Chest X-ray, PA view. Patient: 67 years old, sex M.
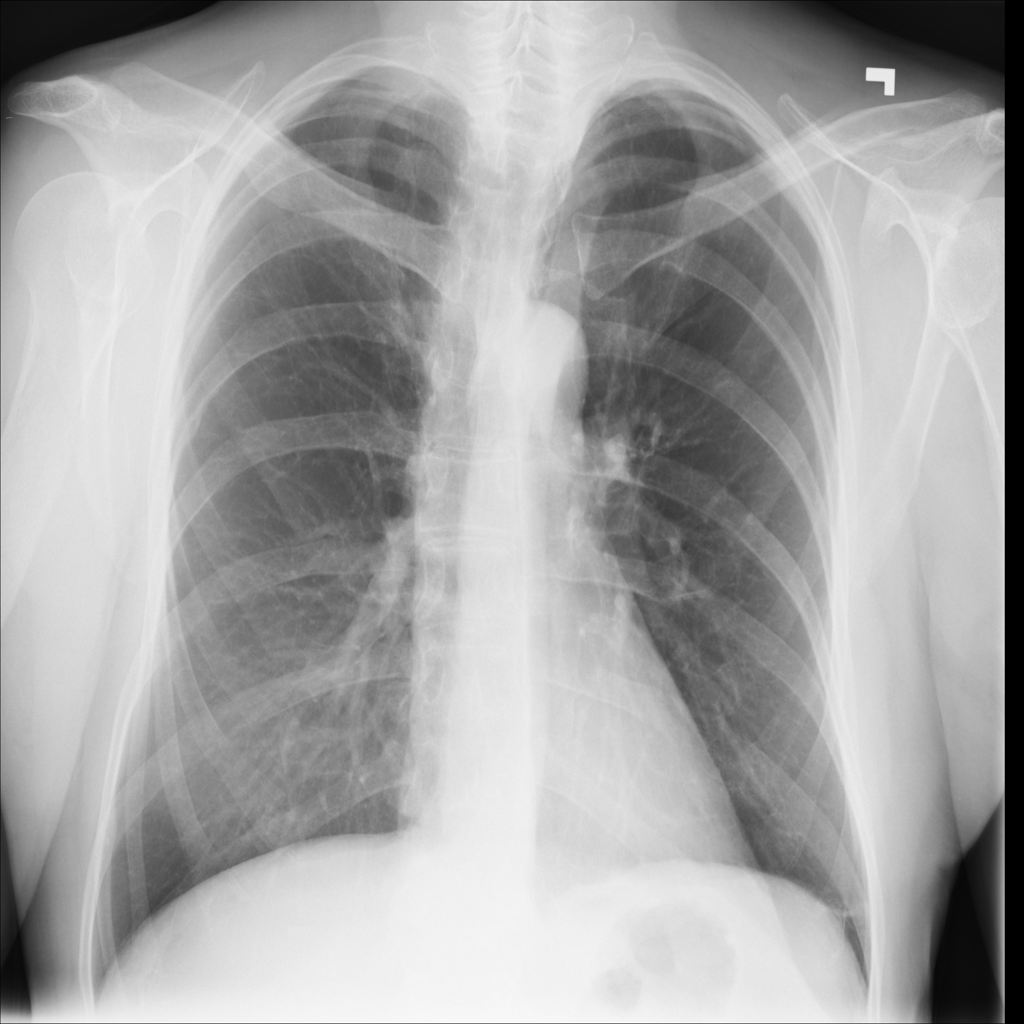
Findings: No Finding